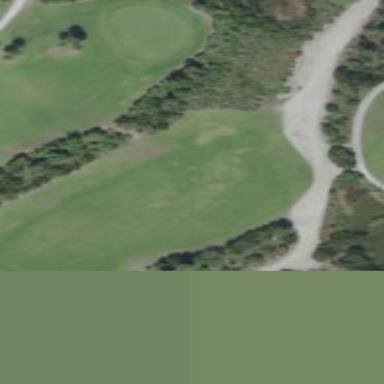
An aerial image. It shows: Golf bunker filled with natural sand.